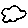
Label: cloud